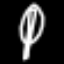
Label: leaf